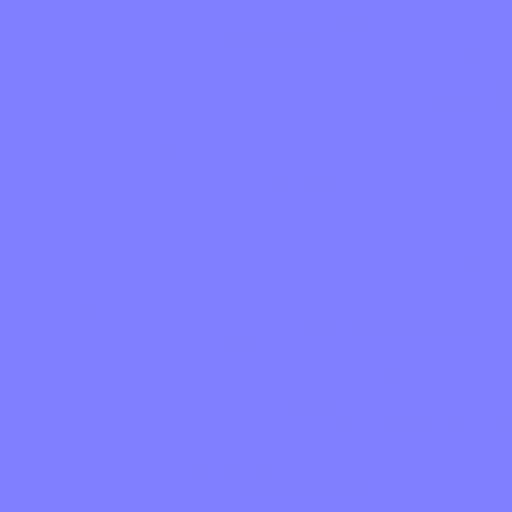
ball christmas tree ornament shiny sphere